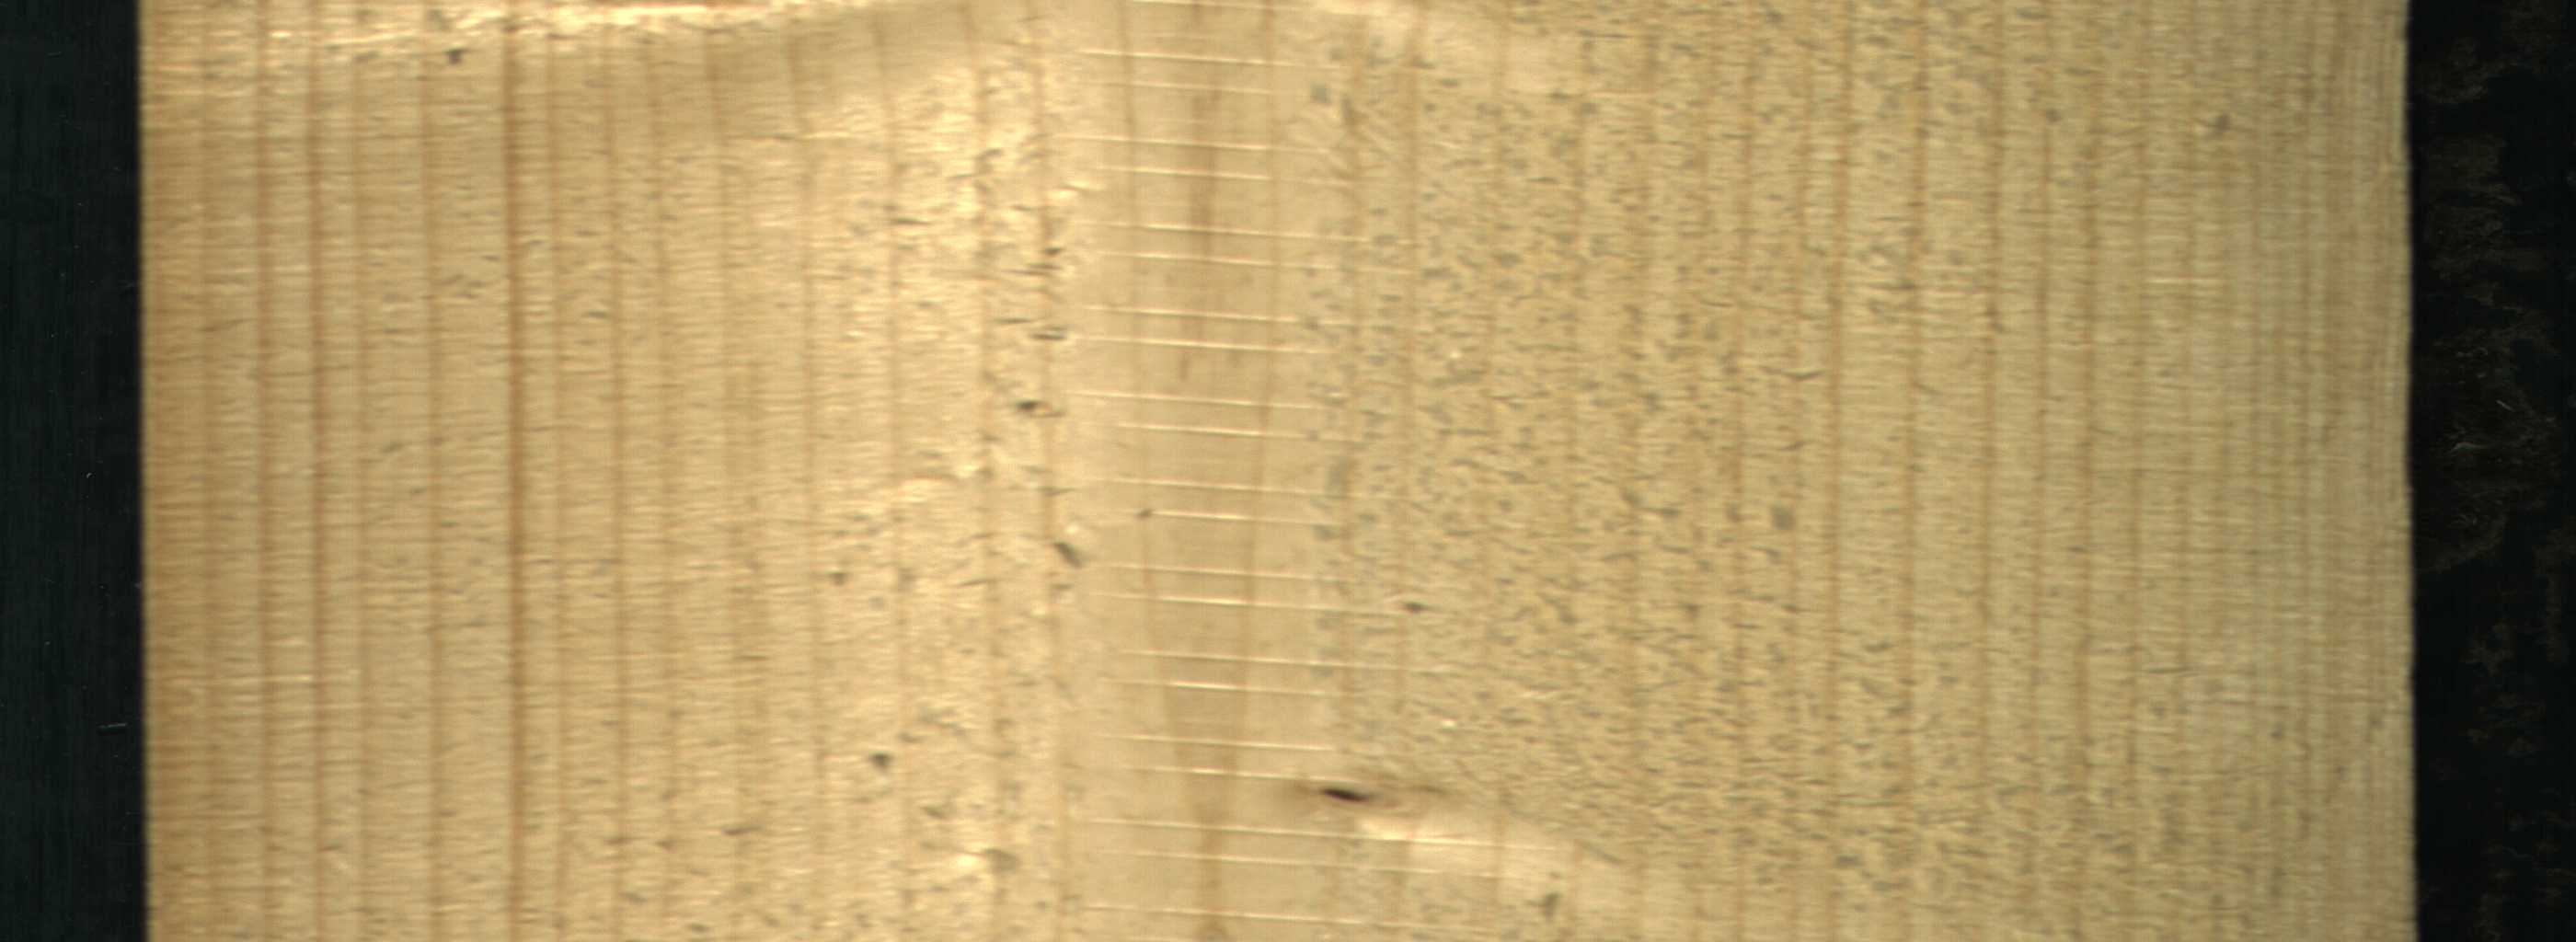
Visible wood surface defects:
Marrow